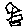
Label: zigzag